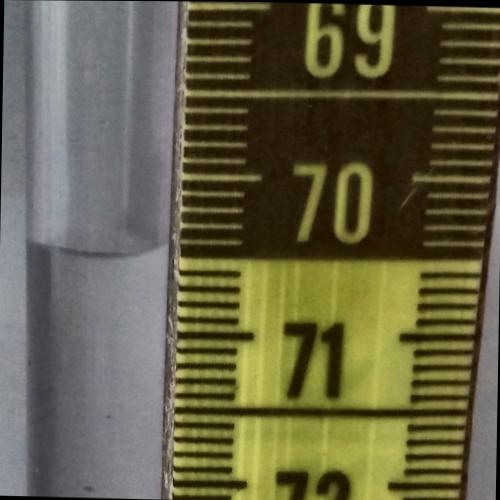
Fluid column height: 70.5 cm